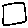
Label: square